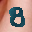
Label: 8